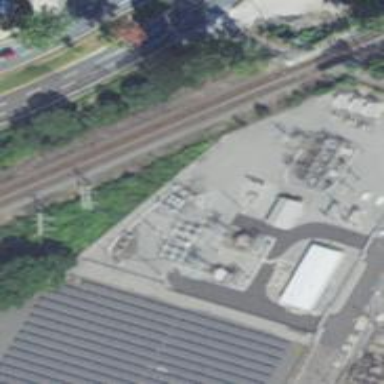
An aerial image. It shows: Switch used for power control.